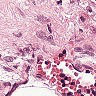
Metastatic tissue present: no